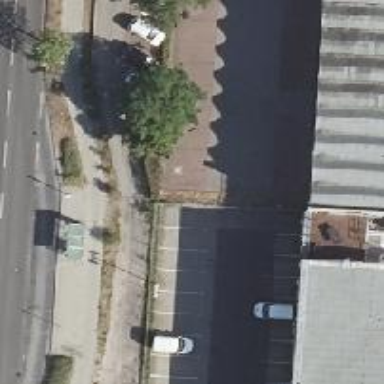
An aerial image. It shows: Parking aisle designated as service road.